Две бесконечные параллельные полуплоскости заряжены равномерно с одинаковой по модулю, но противоположной по знаку поверхностной плотностью заряда (см. рис.). Известно, что напряженность поля в точке $A$, находящейся очень далеко от края пластин ($l\gg h$), равна $E_0$.
Чему равна напряженность поля в точке $B$, расположенной у края пластин, если известно, что силовая линия поля, проходящая через точку $B$, составляет с плоскостью пластин угол $\alpha$?
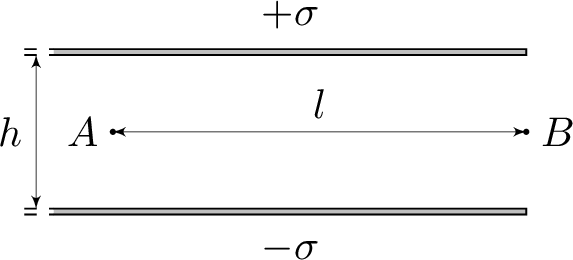
Ответ: $E_B=E_0/(2\sin\alpha)$
Темы:
T, Конденсатор, Электростатика, Электромагнетизм, Всероссийские, Силовые линии